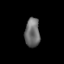
Tissue: lung
Cell type: T cells
Senescence score: 0.2137
Nuclear area (px): 422
Mean DAPI intensity: 110.133